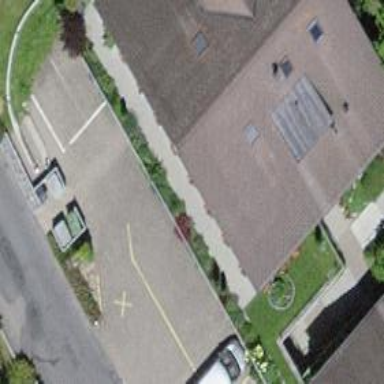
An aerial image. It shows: Garage building.